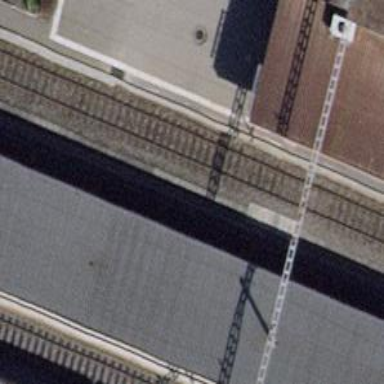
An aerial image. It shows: Public transport stop position along the railway.